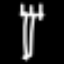
Label: fork